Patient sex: F
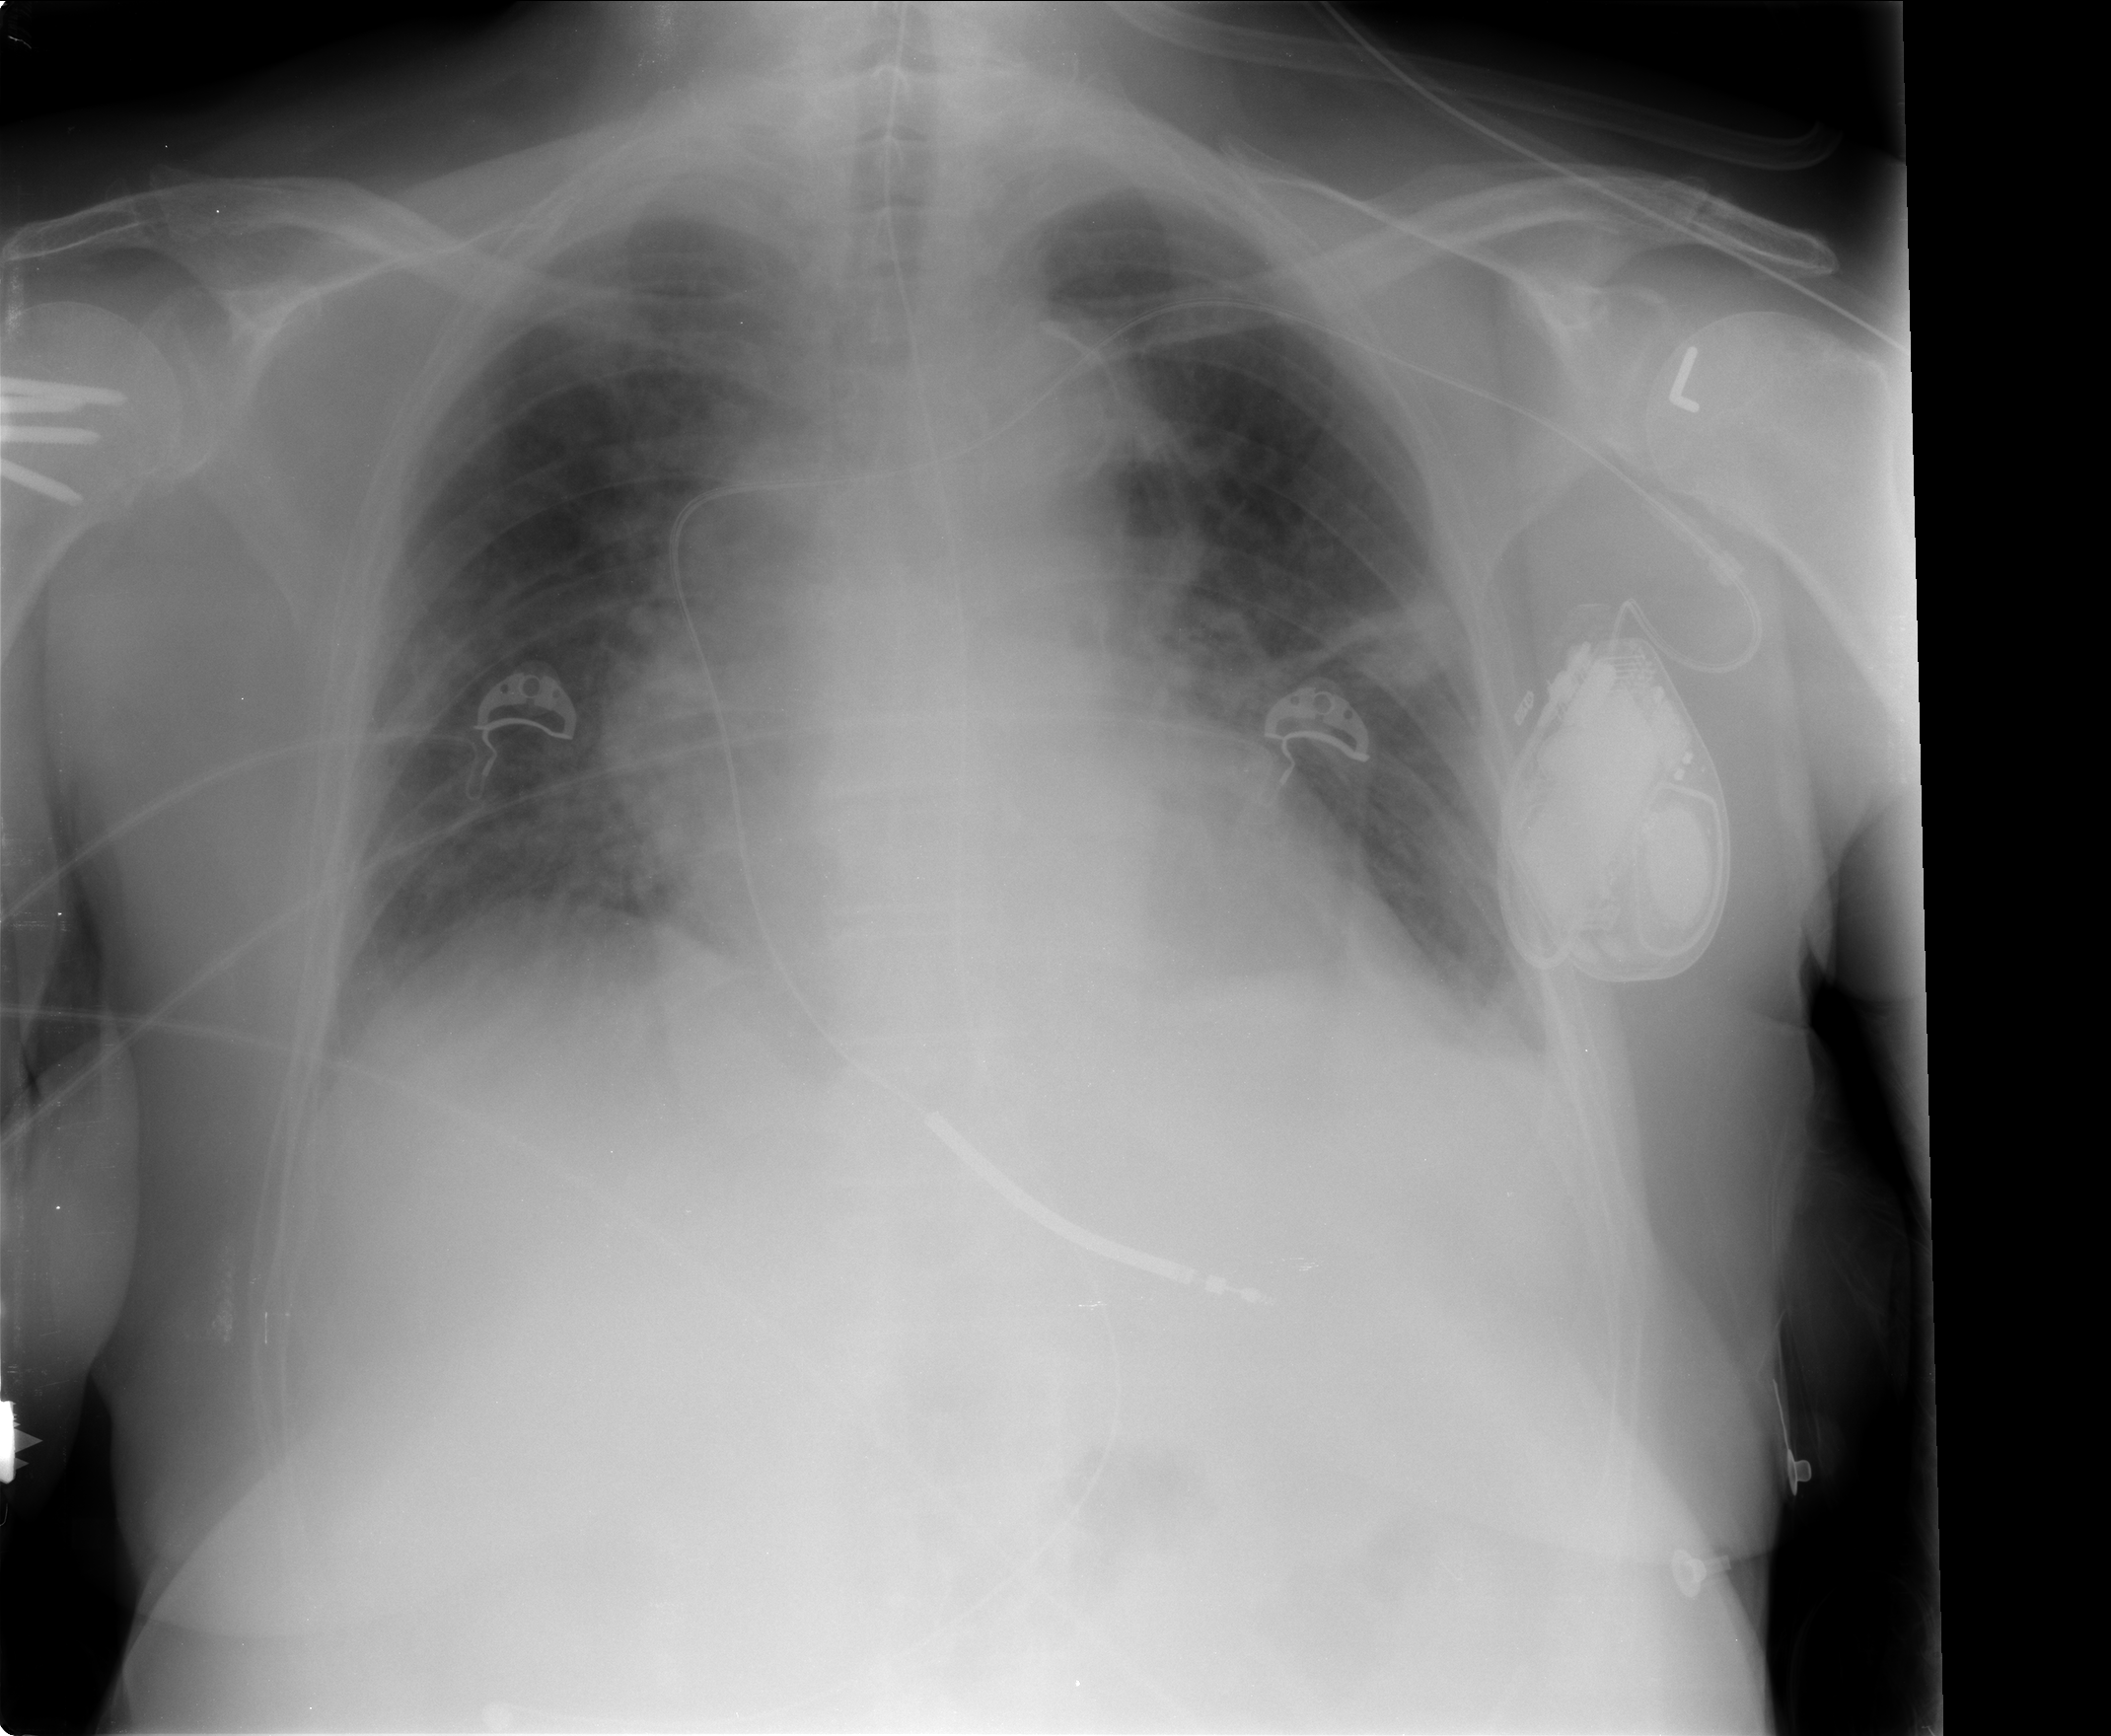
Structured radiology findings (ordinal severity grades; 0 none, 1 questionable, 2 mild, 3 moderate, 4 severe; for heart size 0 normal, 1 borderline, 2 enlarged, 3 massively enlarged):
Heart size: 2
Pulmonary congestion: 2
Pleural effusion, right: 0
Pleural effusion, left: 1
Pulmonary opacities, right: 0
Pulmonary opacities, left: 0
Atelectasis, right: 1
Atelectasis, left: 1